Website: walmart
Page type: address-validator
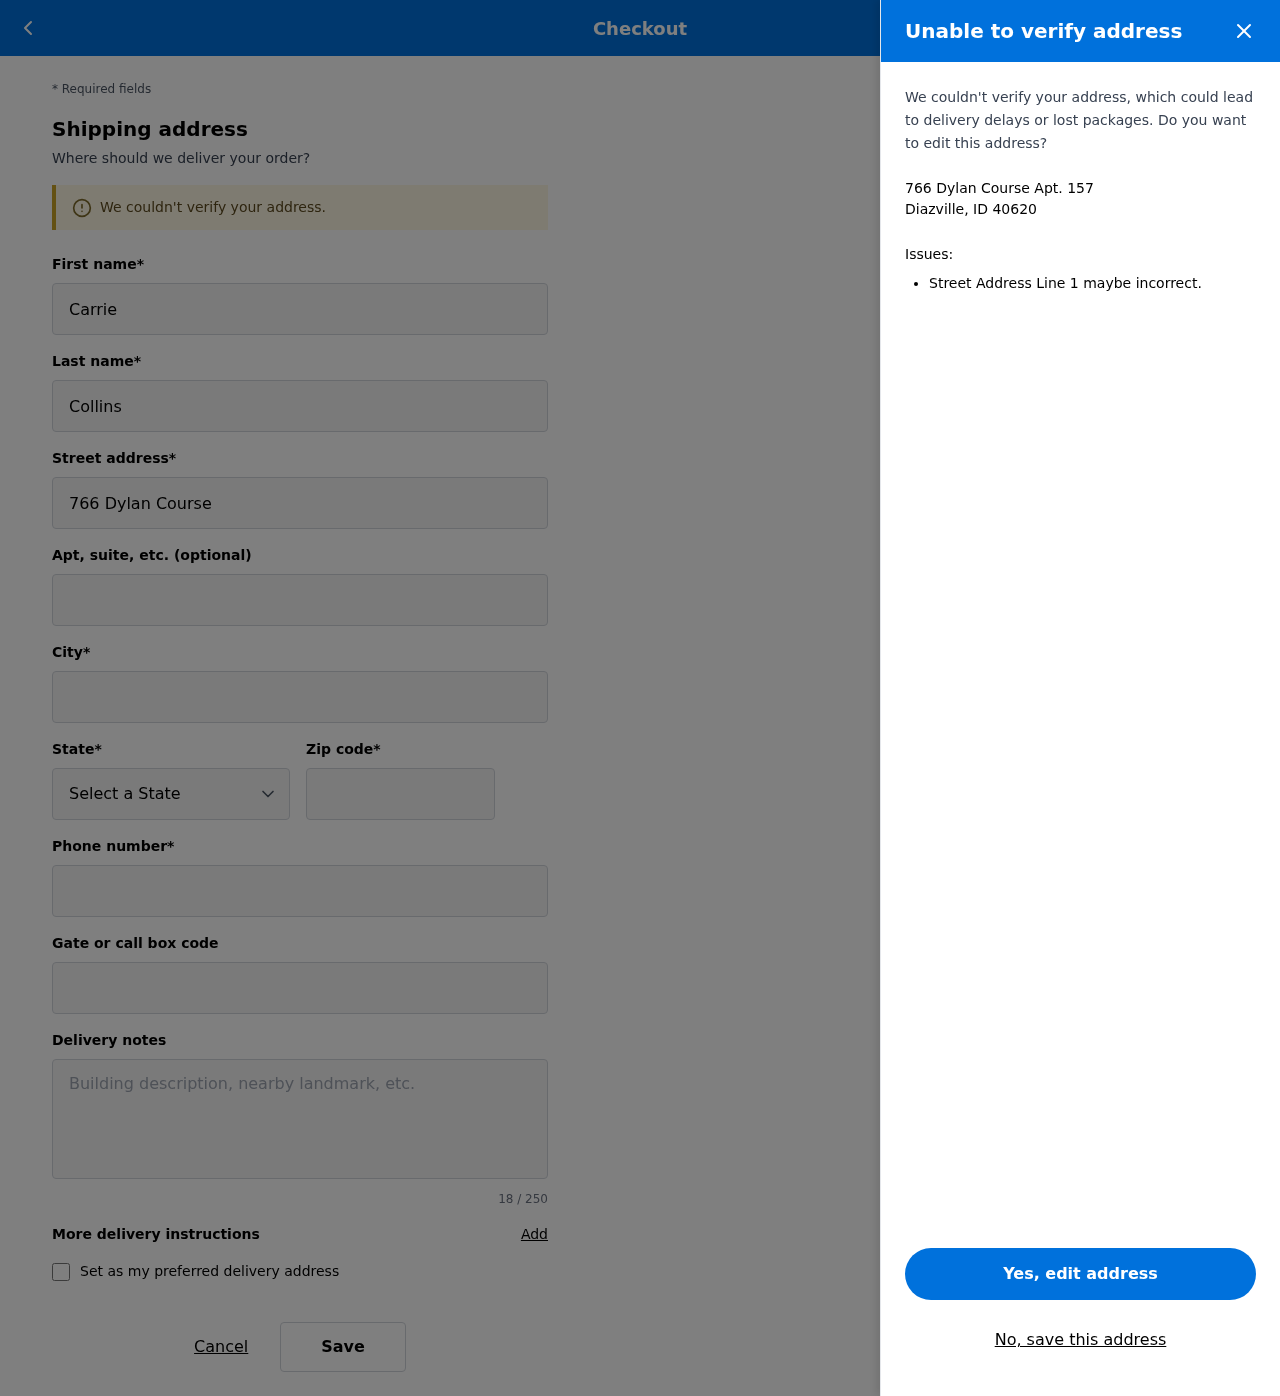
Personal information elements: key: PII_CITY_STATE_ZIP
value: Diazville, ID 40620
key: PII_DELIVERY_INSTRUCTIONS
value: Signature required
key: PII_STATE_ABBR
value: ID
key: PII_STREET
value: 766 Dylan Course Apt. 157
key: PII_FIRSTNAME
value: Carrie
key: PII_LASTNAME
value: Collins
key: PII_STREET2
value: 8119 Stacie Freeway Apt. 051
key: PII_CITY
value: Diazville
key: PII_POSTCODE
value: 40620
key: PII_PHONE
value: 4574283994
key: PII_SECURITY_CODE
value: PT66